Field crop: tomato
Growth stage: 1
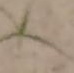
Species: cyperus